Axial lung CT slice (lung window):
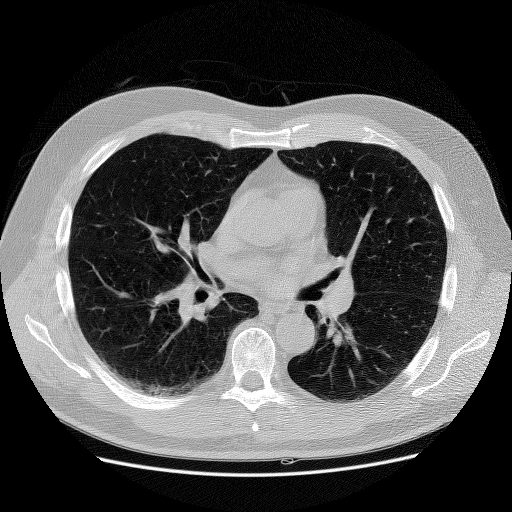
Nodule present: no